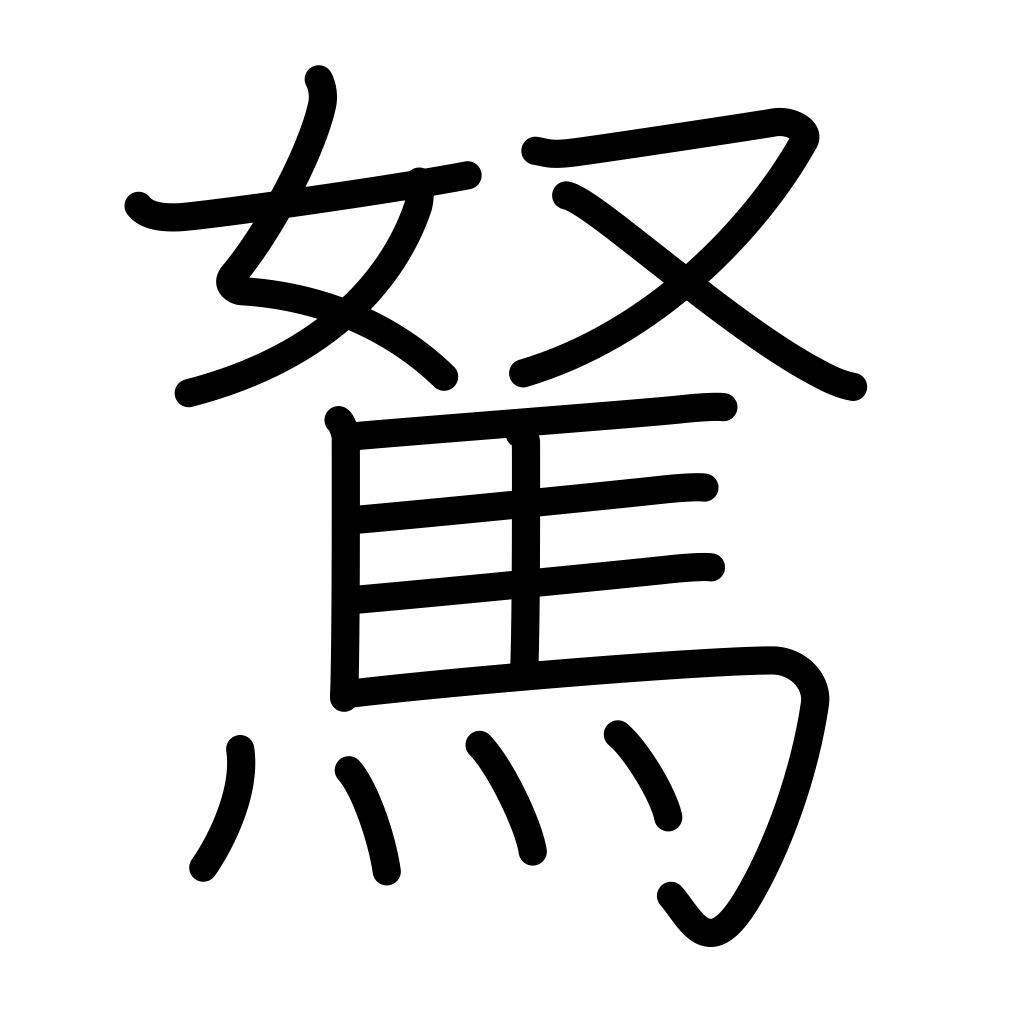
Meaning: slow horse, foolish fellow